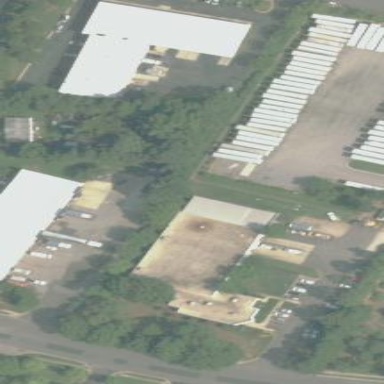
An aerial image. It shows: Commercial building.